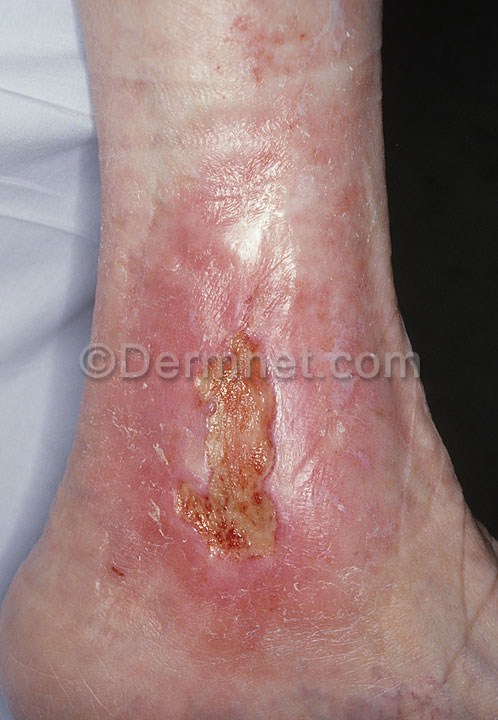
Disease: Poison Ivy Photos and other Contact Dermatitis